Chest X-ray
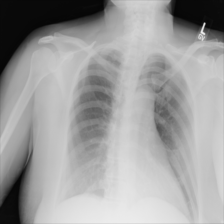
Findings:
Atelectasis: negative
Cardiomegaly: negative
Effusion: negative
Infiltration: negative
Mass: negative
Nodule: negative
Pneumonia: negative
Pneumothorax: negative
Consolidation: negative
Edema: negative
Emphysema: negative
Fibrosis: negative
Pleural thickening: negative
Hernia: negative